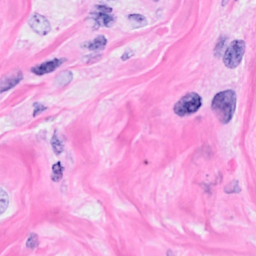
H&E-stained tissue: Breast